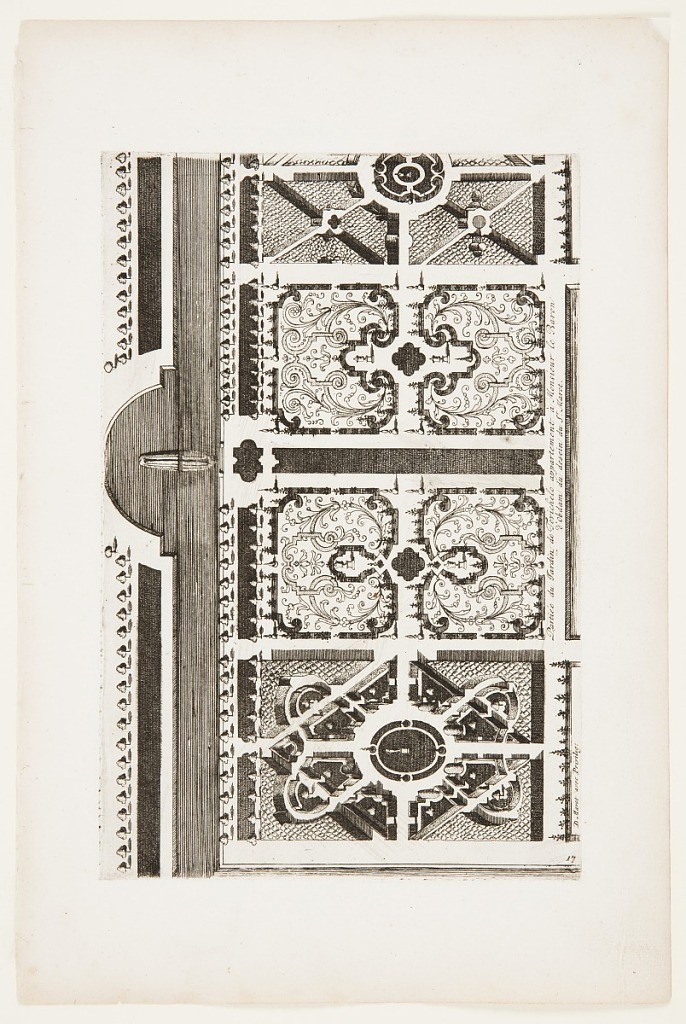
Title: Partiée du Jardin de Terichelo appartement à Monsieur le Baron (Part of Garden Apartment of the Monsieur le Baron), in Nouveaux Livre de Parterres contenant 24 pensséz diferantes (New Book Containing 24 Different Variations for Garden Beds)
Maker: Daniel Marot, French, active in the Netherlands and England, 1661–1752
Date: ca. 1700
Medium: Etching and engraving on white laid paper
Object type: Print
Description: Landscape architecture design for garden.